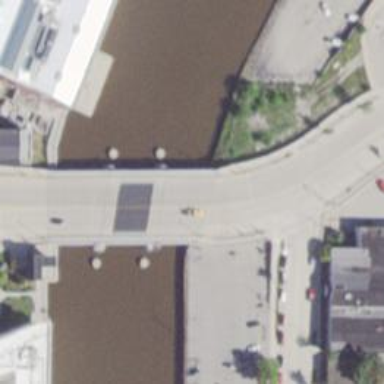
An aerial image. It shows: Lift bridge over footway.